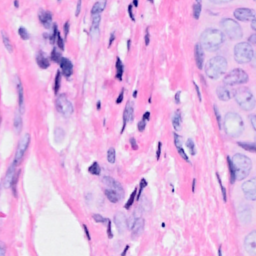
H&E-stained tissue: Breast